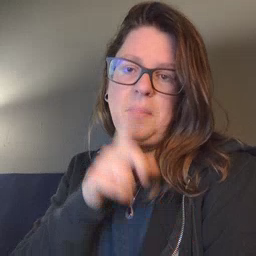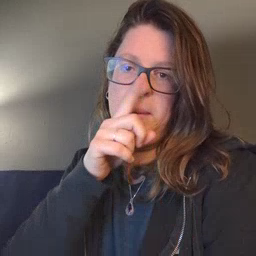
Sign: mouse